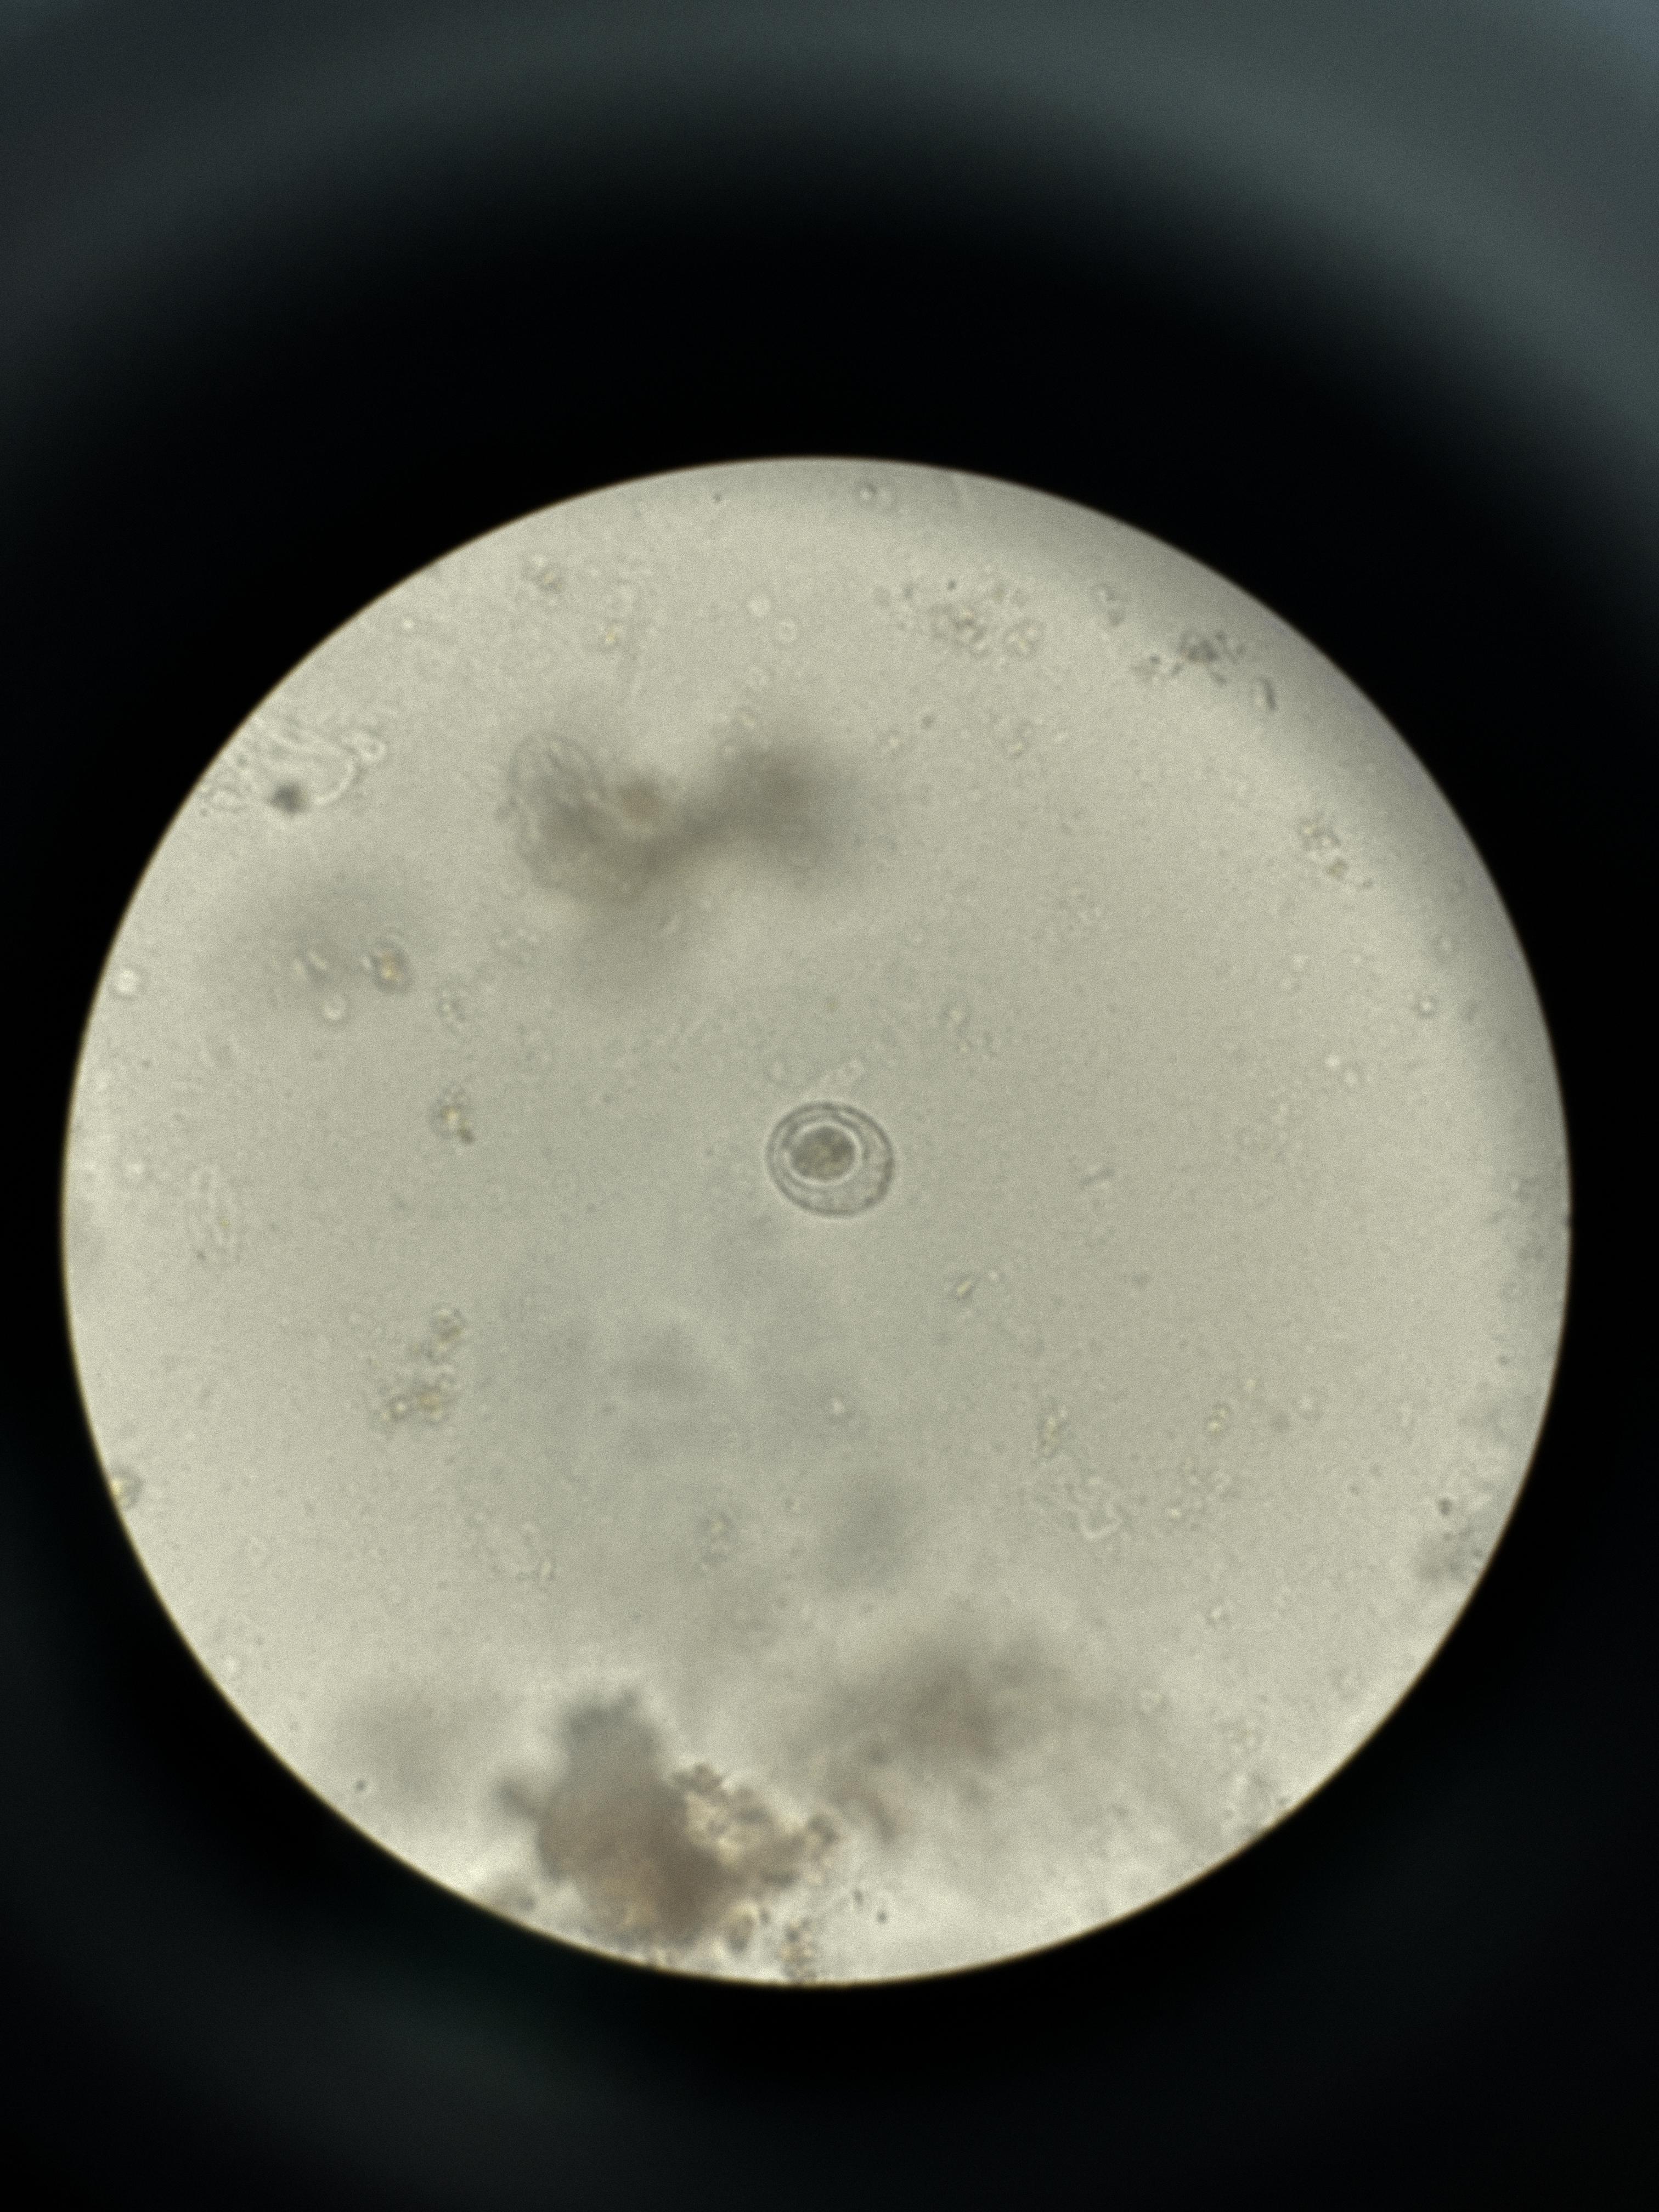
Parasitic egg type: Hymenolepis nana